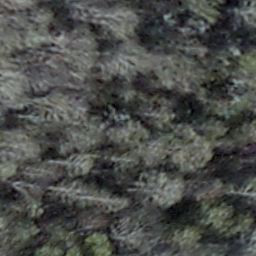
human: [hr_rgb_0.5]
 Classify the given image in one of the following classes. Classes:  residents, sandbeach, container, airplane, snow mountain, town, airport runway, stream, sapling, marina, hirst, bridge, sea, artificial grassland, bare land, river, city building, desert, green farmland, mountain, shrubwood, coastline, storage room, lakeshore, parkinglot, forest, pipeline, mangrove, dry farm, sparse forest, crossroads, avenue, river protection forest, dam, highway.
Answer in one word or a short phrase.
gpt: shrubwood